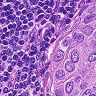
Metastatic tissue present: no